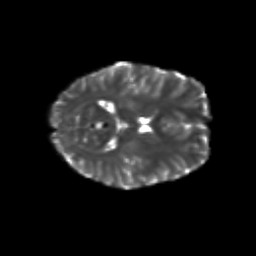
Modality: T2w
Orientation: axial
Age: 20
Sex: female
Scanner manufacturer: siemens
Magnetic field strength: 3 T
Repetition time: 3.5 s
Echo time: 0.125 s